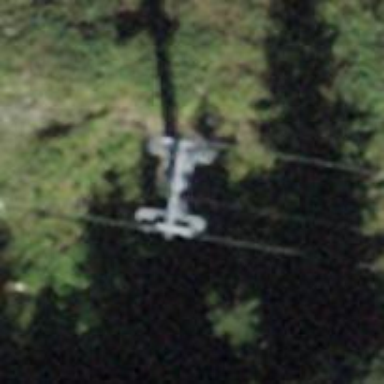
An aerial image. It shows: Pylon for aerialway.